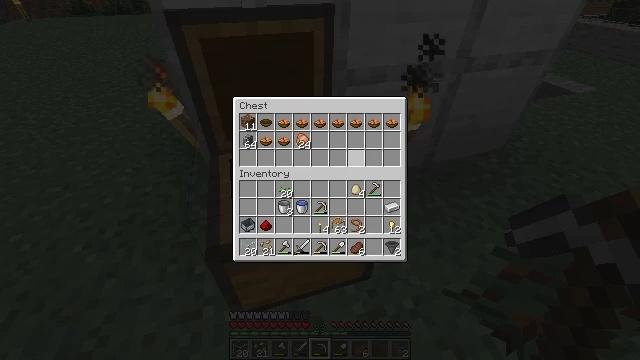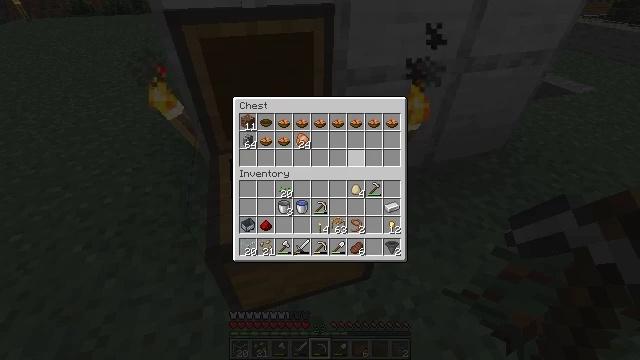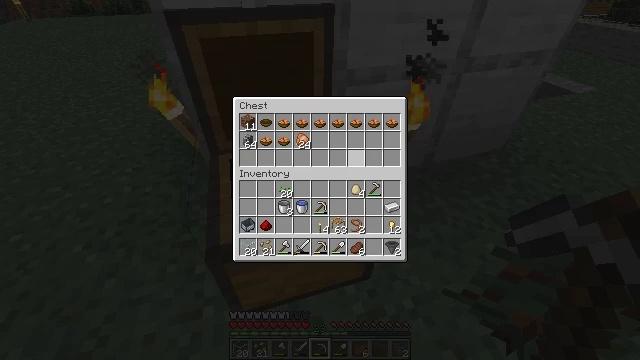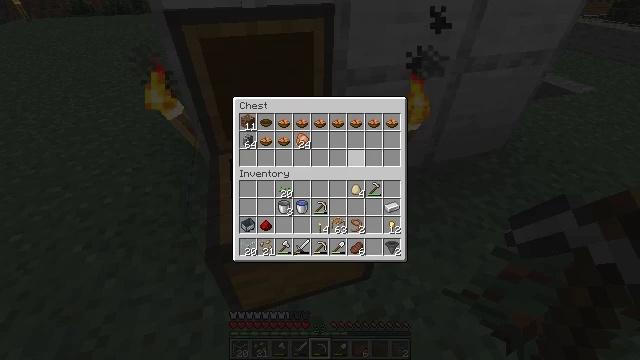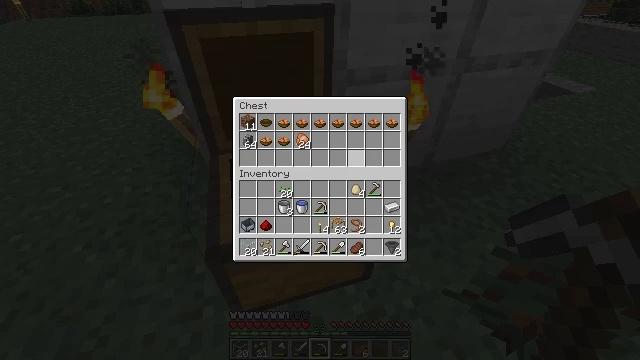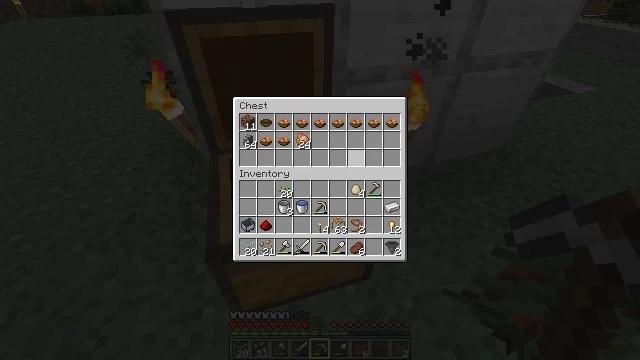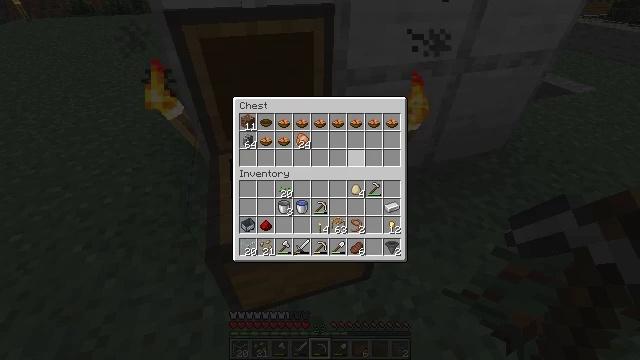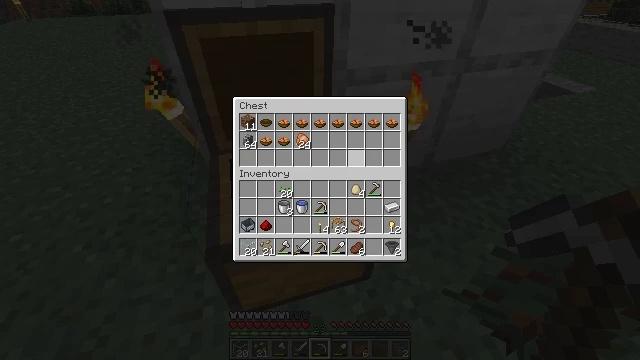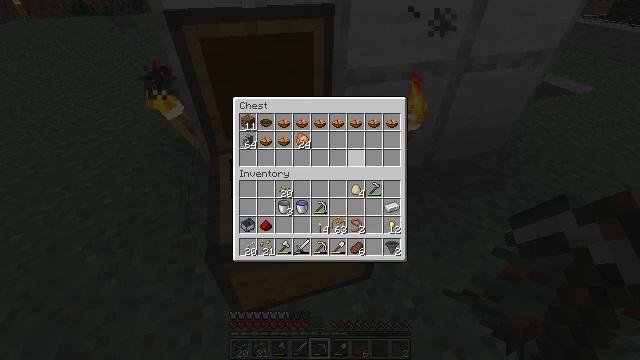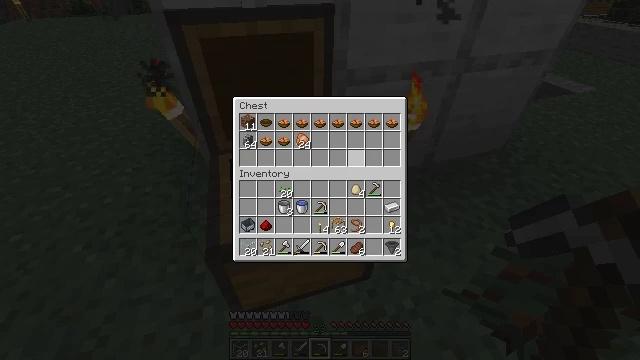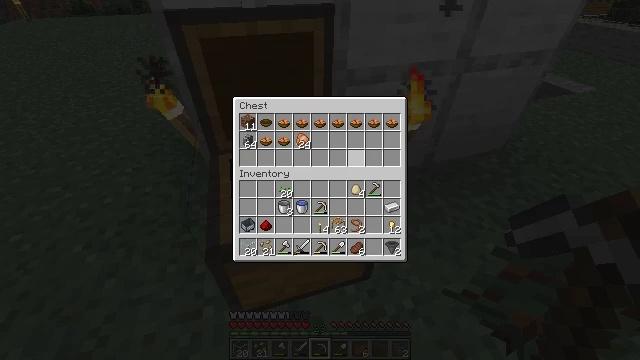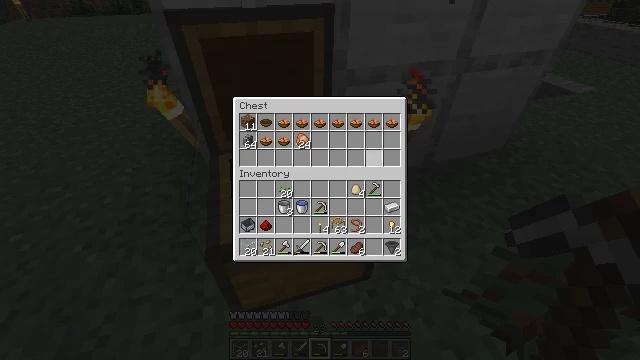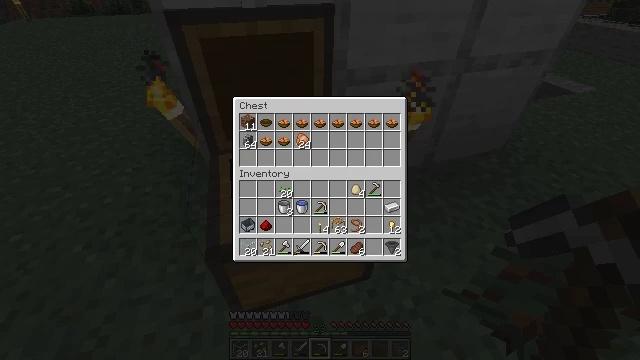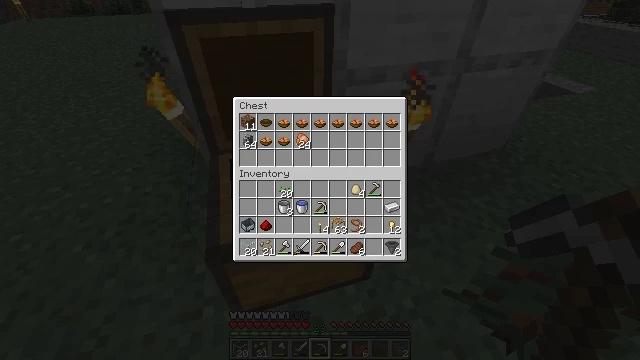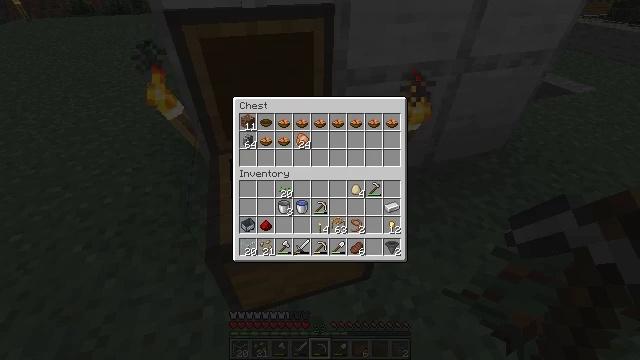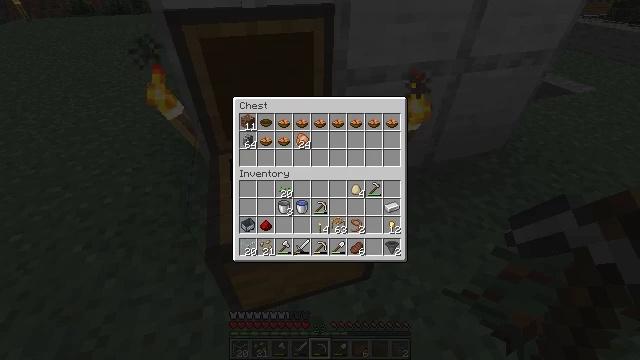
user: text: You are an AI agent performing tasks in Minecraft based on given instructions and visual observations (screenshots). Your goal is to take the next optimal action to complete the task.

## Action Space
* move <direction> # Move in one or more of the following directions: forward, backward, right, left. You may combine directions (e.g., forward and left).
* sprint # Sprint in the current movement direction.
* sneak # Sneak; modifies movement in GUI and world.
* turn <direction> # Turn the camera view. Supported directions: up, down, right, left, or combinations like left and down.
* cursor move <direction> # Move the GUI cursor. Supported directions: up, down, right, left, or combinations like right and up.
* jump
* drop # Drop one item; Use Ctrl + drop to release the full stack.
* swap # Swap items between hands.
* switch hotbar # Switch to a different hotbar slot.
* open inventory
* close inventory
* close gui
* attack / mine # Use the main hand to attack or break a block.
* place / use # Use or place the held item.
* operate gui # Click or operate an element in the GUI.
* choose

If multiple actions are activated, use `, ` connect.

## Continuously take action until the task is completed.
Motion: motion action
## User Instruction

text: Harvest the mature beetroots.
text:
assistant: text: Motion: no_op
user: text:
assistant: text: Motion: no_op
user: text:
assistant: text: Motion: no_op
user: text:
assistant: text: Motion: no_op
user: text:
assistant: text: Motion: no_op
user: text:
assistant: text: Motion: no_op
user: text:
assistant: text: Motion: no_op
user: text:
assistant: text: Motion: no_op
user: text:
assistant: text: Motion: no_op
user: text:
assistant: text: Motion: no_op
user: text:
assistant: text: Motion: turn right
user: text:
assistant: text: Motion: turn right
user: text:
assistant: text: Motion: turn right
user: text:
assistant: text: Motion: no_op
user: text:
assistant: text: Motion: no_op
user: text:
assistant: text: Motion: no_op
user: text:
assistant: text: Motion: no_op
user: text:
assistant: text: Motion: no_op
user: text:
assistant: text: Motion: no_op
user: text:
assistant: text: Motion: no_op
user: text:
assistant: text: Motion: no_op
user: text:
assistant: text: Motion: no_op
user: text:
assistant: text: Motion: no_op
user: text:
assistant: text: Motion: no_op
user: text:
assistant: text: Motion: no_op
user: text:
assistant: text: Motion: no_op
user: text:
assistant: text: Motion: no_op
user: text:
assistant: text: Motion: no_op
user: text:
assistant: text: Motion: no_op
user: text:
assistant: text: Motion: turn right